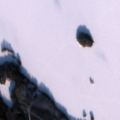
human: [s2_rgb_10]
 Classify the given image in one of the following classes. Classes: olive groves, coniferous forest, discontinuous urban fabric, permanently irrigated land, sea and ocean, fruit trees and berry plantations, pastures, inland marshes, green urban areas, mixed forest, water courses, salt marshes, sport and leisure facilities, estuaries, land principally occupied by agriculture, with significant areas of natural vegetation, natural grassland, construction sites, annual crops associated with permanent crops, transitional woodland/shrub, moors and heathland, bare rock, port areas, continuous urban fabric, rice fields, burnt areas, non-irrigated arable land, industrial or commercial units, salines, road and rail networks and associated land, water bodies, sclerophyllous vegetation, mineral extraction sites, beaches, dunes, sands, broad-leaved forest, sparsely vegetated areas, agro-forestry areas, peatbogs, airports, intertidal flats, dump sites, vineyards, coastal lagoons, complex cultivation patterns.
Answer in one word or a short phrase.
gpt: mixed forest, water bodies